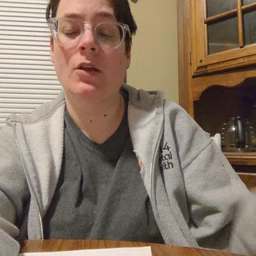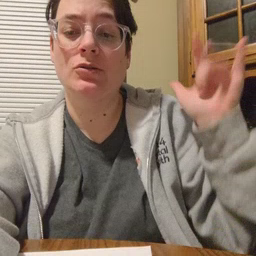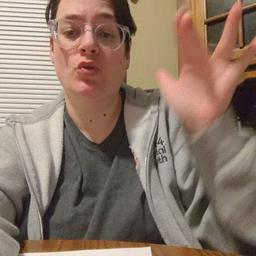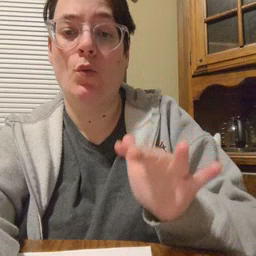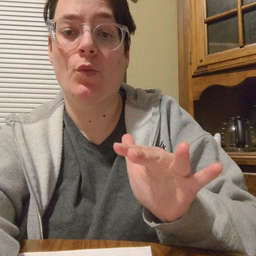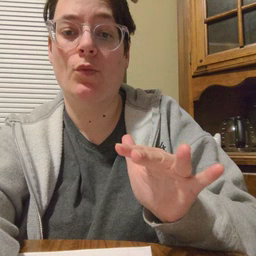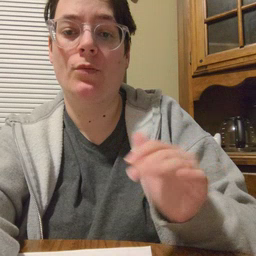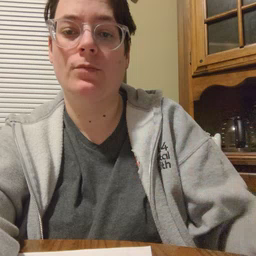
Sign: snow